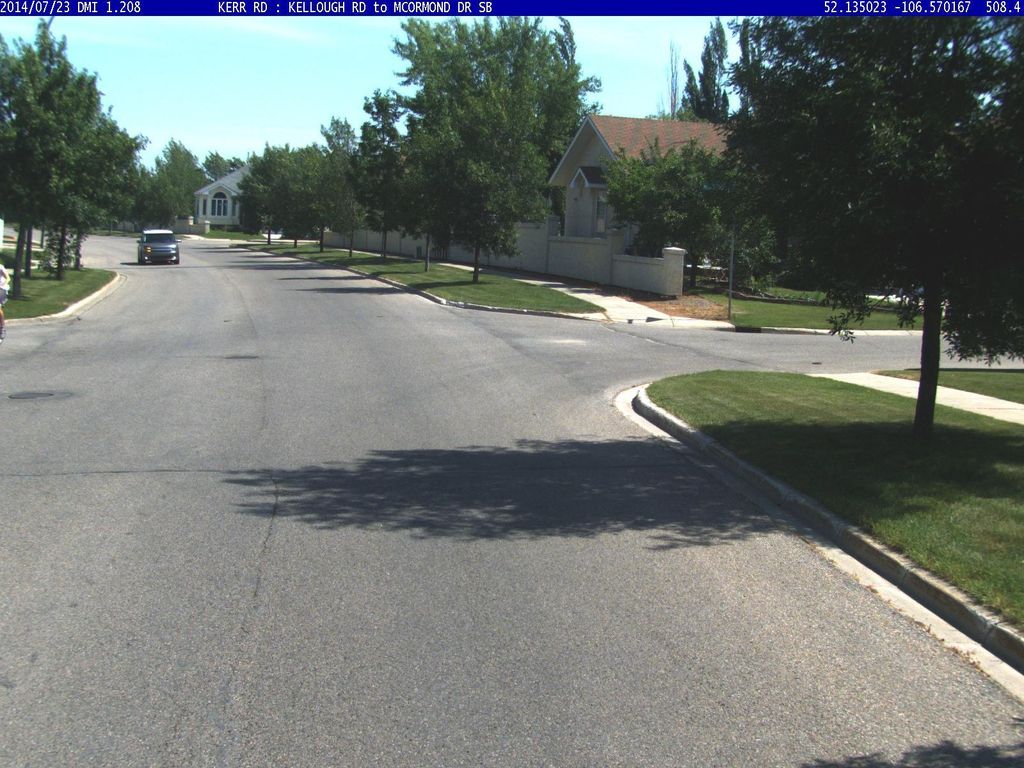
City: saskatoon